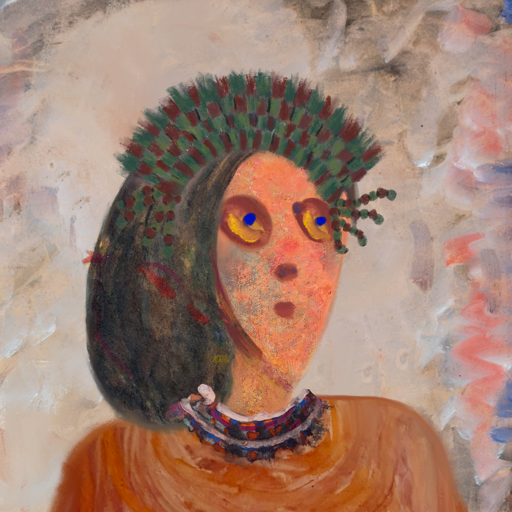
Background: Roy_Bahadur, Head And Neck Side: Irani, Face Side: Mother_And_Son_Son, Bust: Pious_Lady, Hair Side: Gypsy_Mother, Head Accessory: After_Raid_Crown, Second Necklace: Blank, Necklace: Hypocrite_1, Baby: Blank